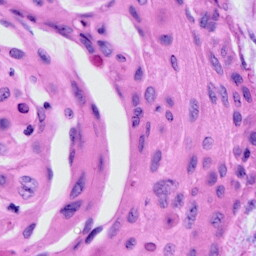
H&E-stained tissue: Cervix